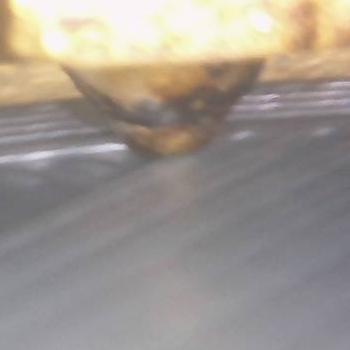
Flow rate: 35%